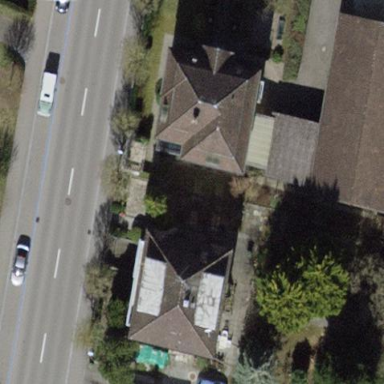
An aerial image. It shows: Unique house with quadruple saltbox roof shape.